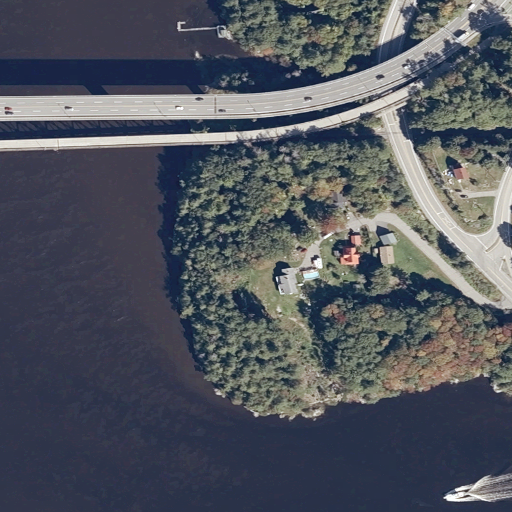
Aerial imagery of cape in Maine named Sasanoa Point containing open water, medium intensity development, mixed forest, open development, high intensity development, evergreen forest, low intensity development, barren land, grassland, and herbaceous wetlands